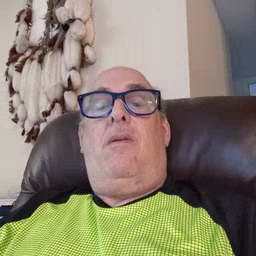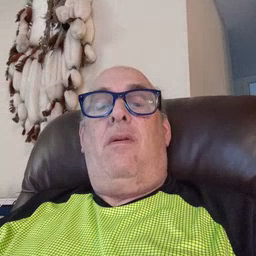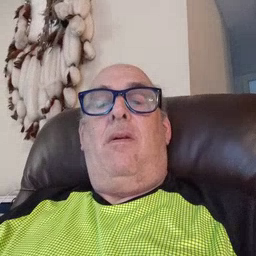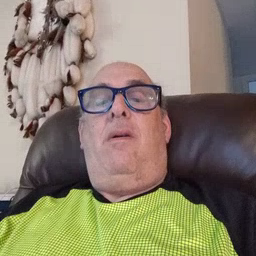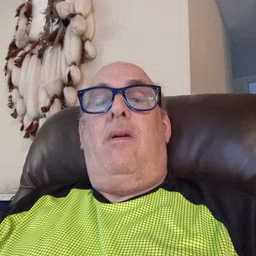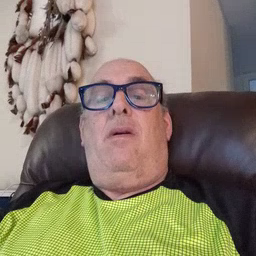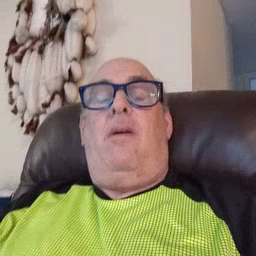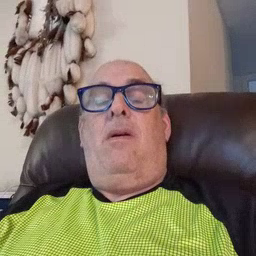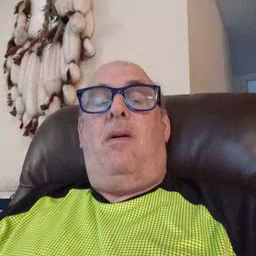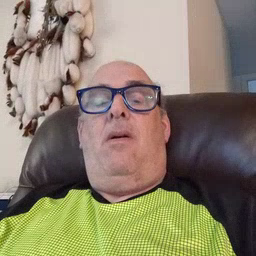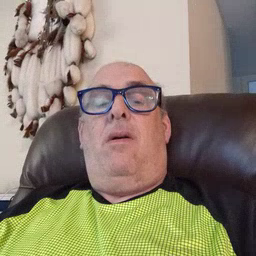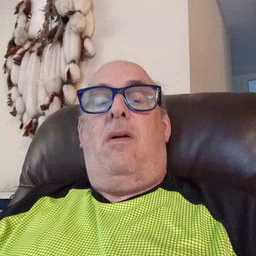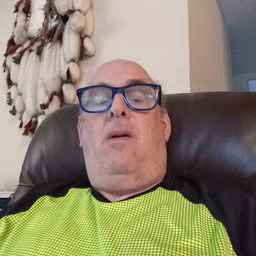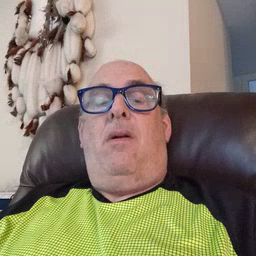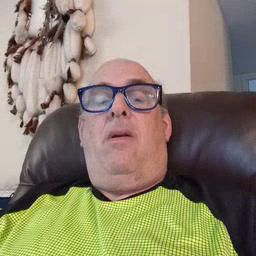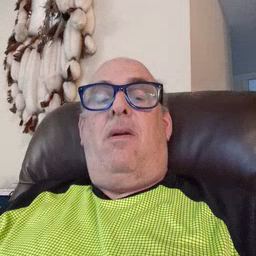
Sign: carrot